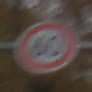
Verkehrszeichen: Geschwindigkeit60
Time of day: MorningAfternoon
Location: Outdoor (Nature)
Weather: Overcast
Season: Autumn
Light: Natural